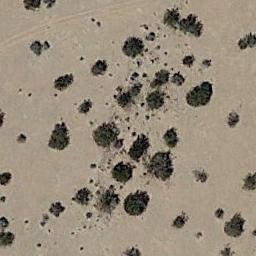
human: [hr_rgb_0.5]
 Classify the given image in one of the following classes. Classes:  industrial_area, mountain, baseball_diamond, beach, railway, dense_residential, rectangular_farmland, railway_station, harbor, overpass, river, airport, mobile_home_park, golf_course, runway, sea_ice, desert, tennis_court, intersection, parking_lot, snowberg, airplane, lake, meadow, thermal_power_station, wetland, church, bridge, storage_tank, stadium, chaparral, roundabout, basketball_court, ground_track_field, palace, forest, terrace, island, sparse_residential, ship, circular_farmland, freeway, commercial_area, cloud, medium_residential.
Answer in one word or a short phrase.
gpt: chaparral